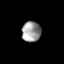
Tissue: lung
Cell type: Endothelial cells
Senescence score: 0.2138
Nuclear area (px): 384
Mean DAPI intensity: 153.896